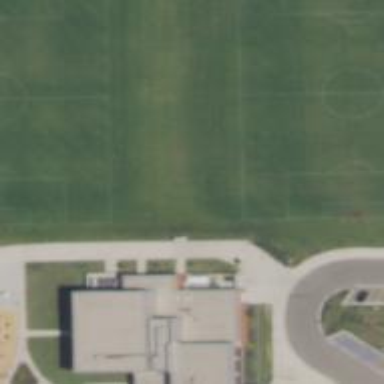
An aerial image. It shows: Soccer pitch designated for leisure and sports activities.